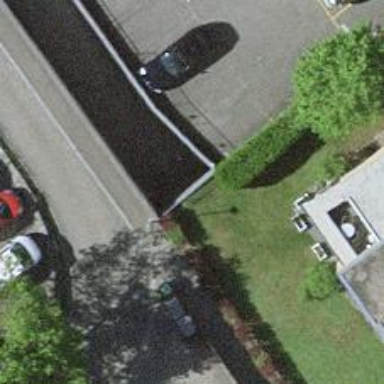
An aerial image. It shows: Parking entrance.